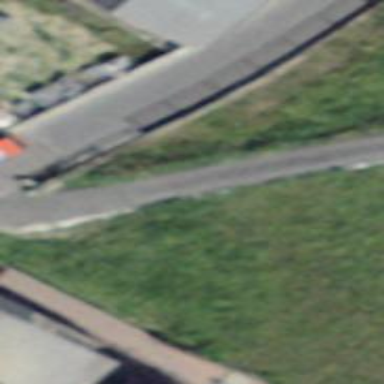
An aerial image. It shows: Pedestrian road.